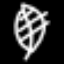
Label: leaf